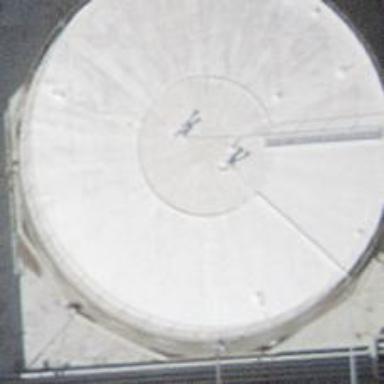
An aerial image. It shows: Storage tank with man-made structure.